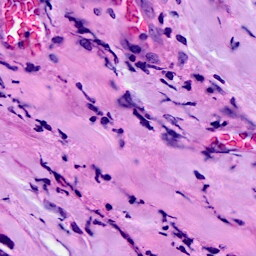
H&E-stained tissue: Breast